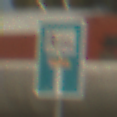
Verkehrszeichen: SackgasseRadverkehrFussgaengerDurchlaessig
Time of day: SunriseSunset
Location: Outdoor (Special)
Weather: Clear
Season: NotSpecified
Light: Natural